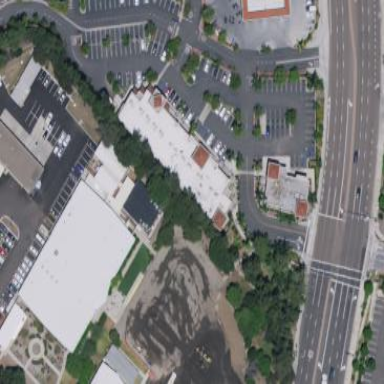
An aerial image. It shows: Retail building.